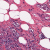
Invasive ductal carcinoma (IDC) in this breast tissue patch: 0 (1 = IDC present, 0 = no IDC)